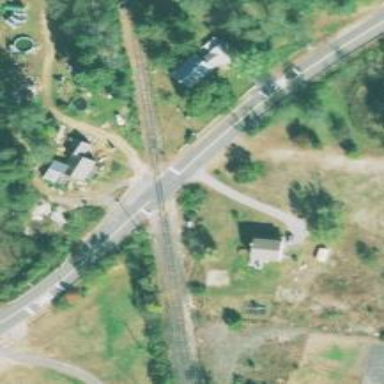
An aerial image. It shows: Railway level crossing.